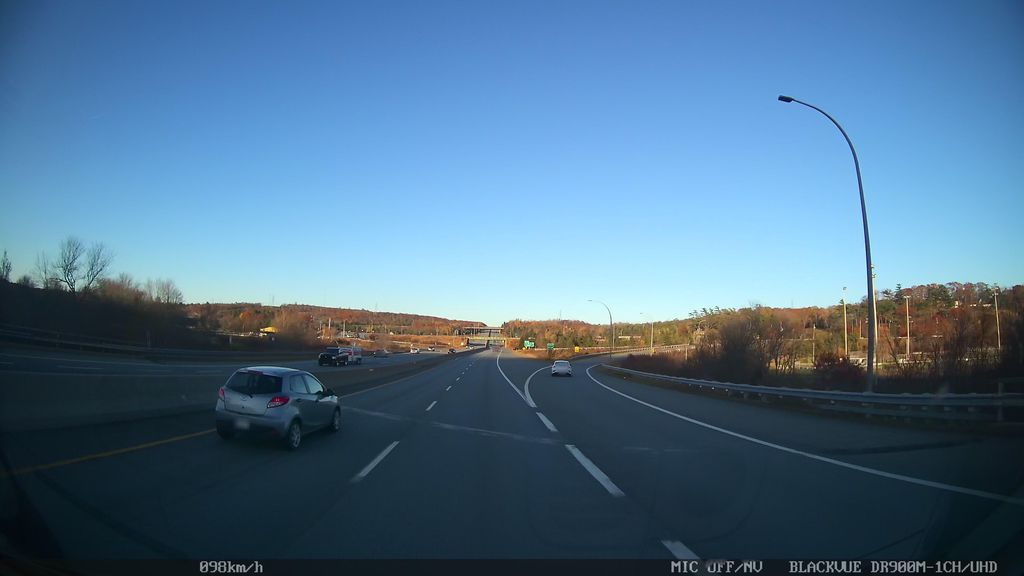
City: halifax